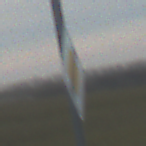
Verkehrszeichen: EndeVorfahrtsstrasse
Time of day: SunriseSunset
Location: Outdoor (RoadRail)
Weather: PartlyCloudy
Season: NotSpecified
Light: Natural